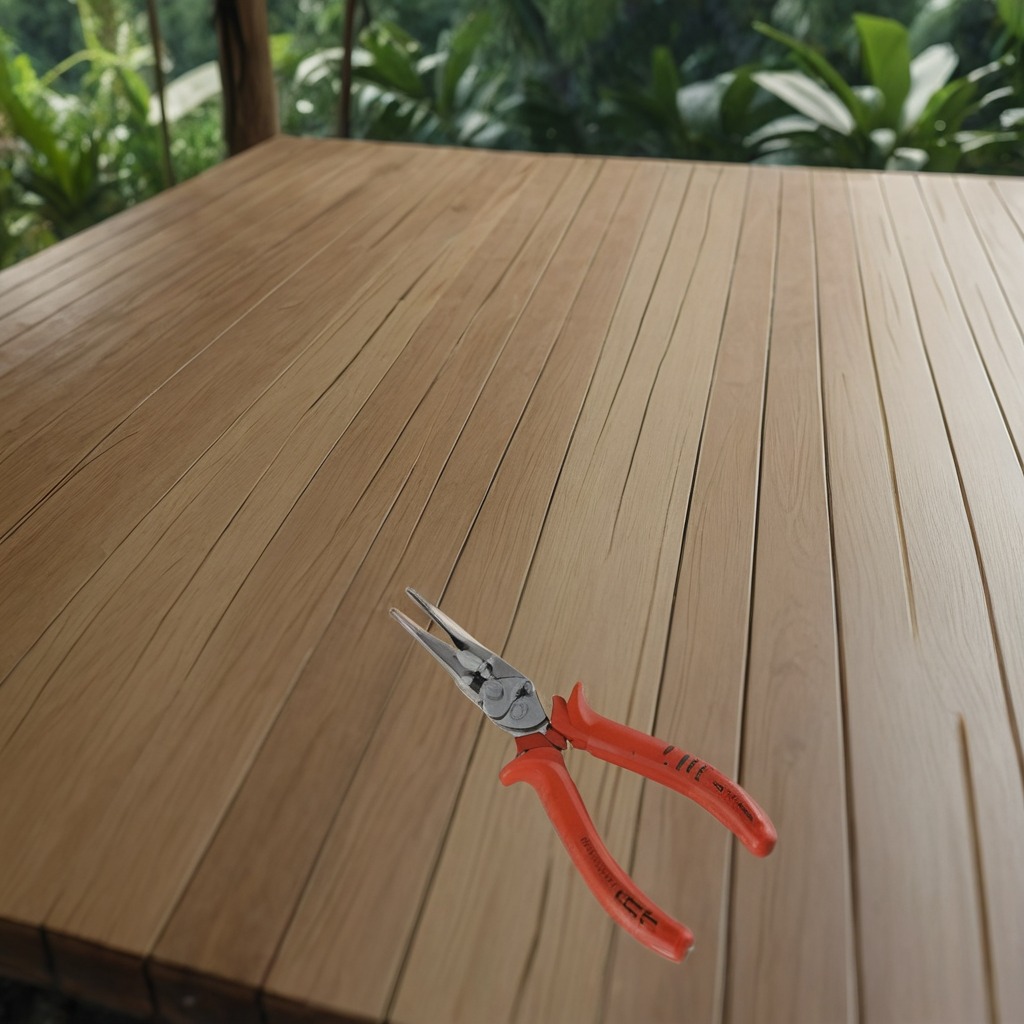
A plier is lying on the wooden table inside a jungle field workshop tent.